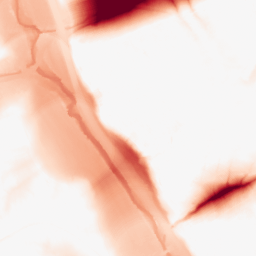
Category: morphological
Decomposition family: tophat
Decomposition parameters: size: 50
mode: black
Upsampling method: quartic
Upsampling parameters: scale: 4
Upsampling scale: 4